This wavelet scalogram was computed from a rotor test-rig vibration snapshot. Classify the rotor condition as one of: normal, misalignment, unbalance, looseness.
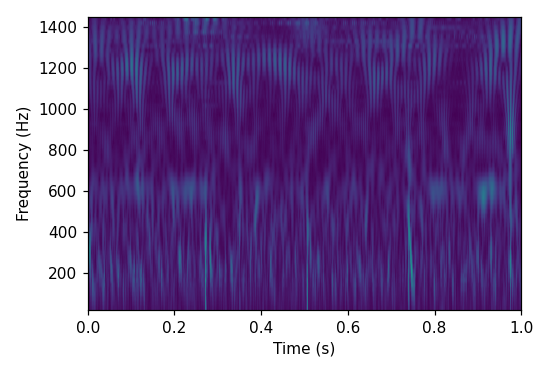
Answer: misalignment